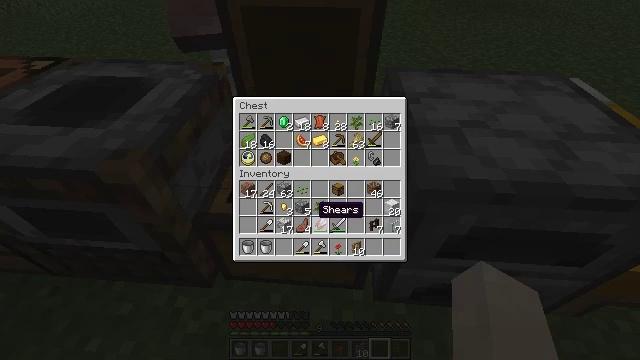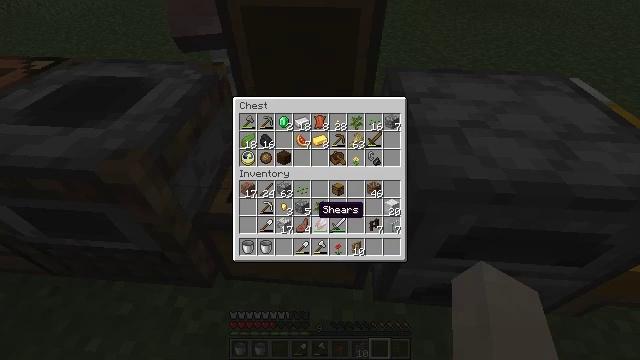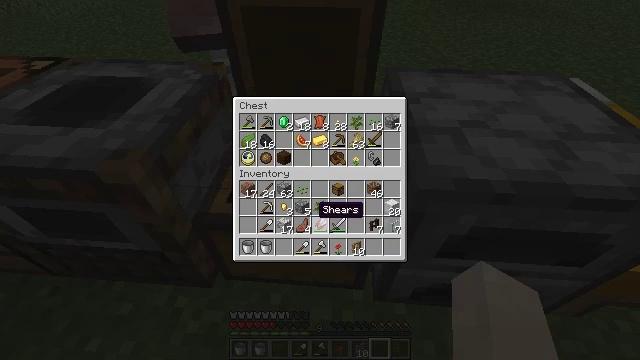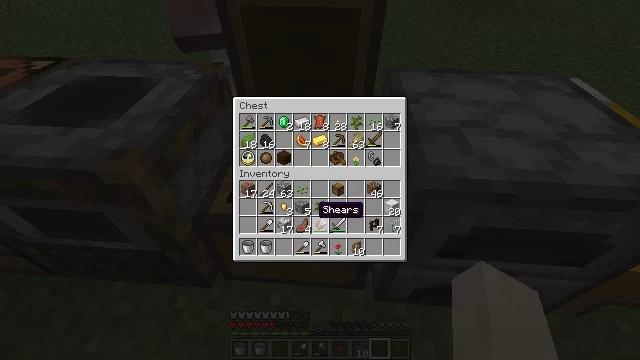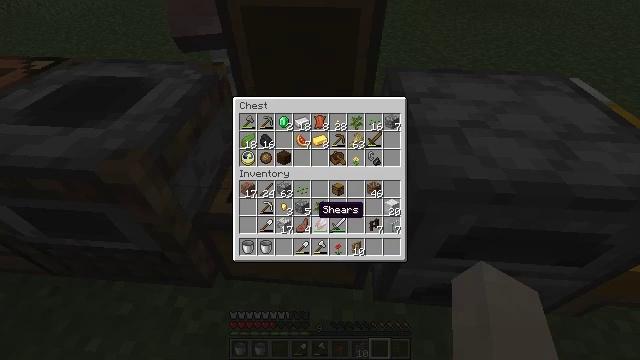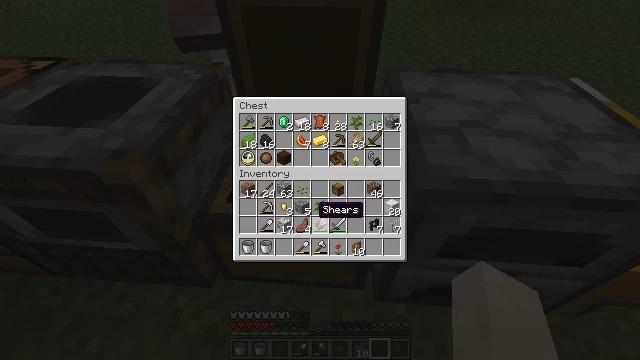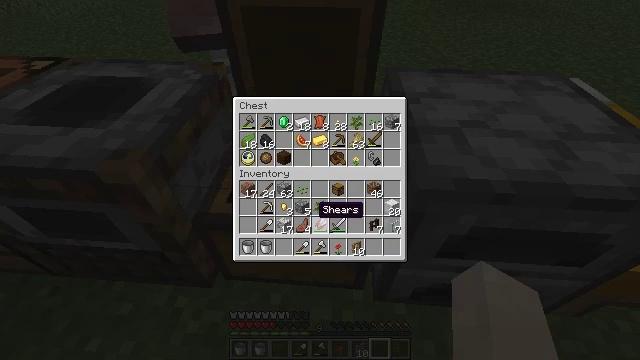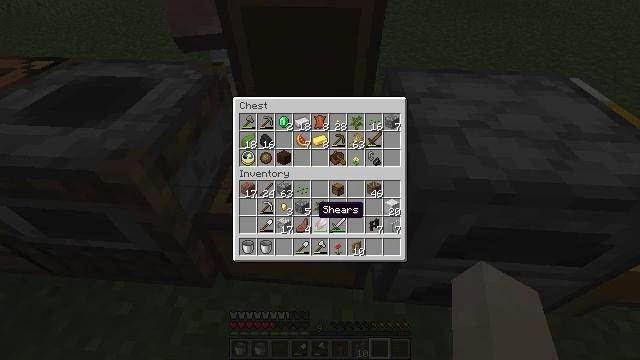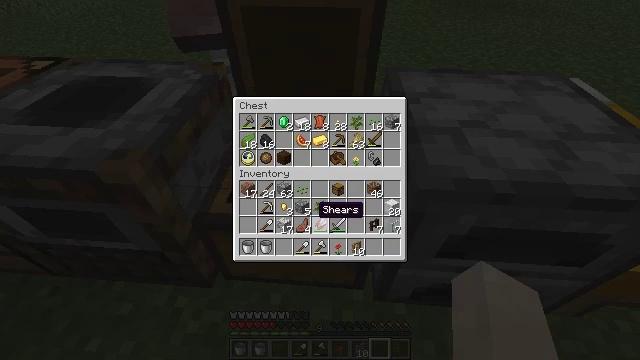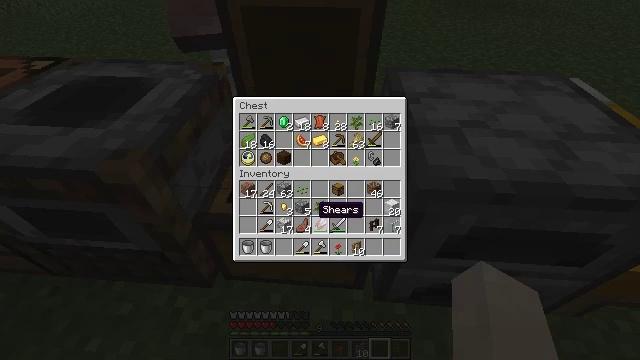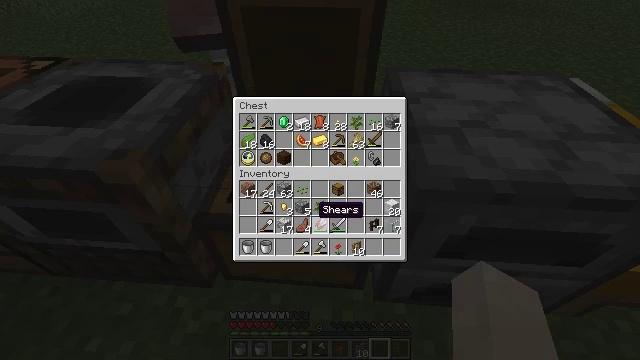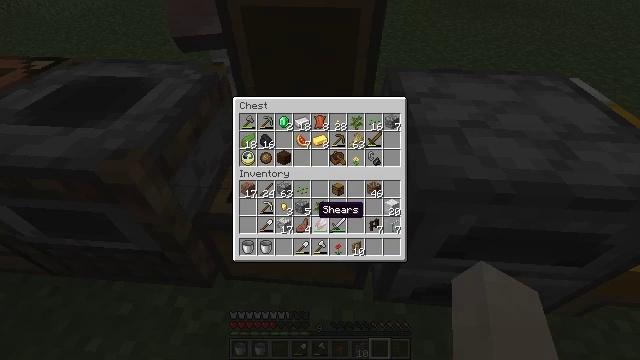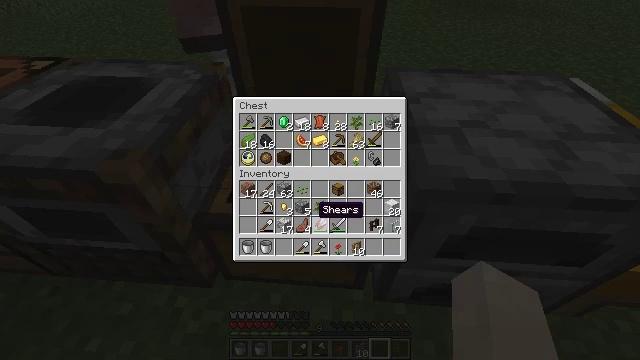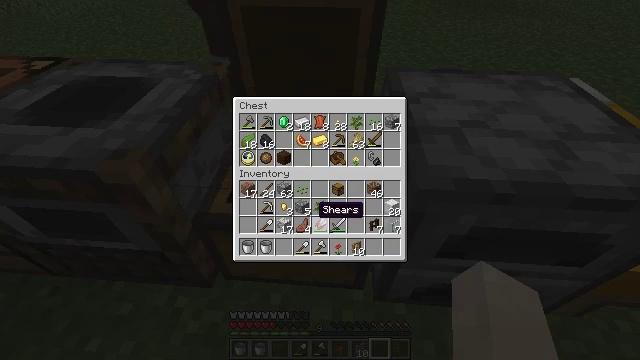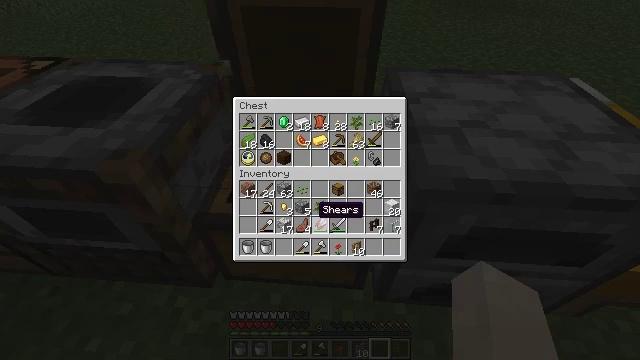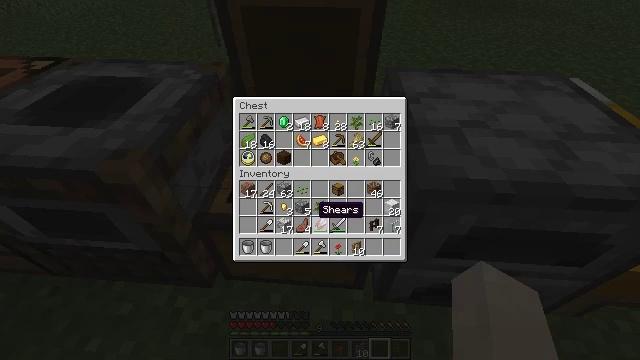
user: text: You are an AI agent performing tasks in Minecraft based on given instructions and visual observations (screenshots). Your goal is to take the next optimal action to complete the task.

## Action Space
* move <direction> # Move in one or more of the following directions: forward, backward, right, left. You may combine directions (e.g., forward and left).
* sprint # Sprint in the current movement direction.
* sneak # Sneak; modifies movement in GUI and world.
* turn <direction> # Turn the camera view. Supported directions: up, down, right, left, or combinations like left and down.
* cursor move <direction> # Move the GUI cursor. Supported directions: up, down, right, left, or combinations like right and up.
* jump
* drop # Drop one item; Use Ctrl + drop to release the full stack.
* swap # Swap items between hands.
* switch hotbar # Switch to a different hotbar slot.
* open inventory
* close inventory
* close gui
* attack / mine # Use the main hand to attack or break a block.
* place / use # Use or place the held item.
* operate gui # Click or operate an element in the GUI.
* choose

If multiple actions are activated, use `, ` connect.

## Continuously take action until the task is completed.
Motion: motion action
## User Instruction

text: Harvest the dark oak sapling.
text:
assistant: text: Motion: no_op
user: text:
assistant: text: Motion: no_op
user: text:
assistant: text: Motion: no_op
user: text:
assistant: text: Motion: no_op
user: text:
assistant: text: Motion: no_op
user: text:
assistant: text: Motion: no_op
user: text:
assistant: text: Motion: no_op
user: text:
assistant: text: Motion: no_op
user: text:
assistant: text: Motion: no_op
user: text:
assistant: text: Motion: no_op
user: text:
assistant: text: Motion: no_op
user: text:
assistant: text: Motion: no_op
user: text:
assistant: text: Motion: no_op
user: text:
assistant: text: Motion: no_op
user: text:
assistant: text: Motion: no_op
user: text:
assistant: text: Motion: no_op
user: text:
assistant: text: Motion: no_op
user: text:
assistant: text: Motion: no_op
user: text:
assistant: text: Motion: no_op
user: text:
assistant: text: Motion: no_op
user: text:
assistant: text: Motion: no_op
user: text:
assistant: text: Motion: no_op
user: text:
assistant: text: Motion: no_op
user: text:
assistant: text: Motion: no_op
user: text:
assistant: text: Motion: no_op
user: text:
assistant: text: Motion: no_op
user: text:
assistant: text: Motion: no_op
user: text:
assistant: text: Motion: no_op
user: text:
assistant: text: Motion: no_op
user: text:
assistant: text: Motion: no_op